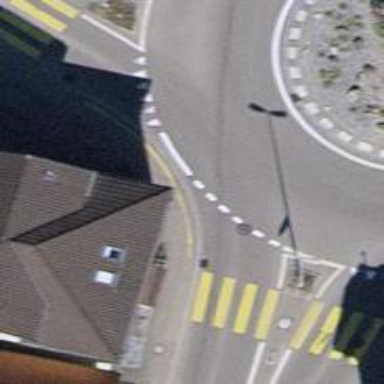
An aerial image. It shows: Public transport stop position.